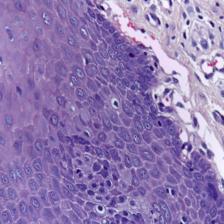
Diagnosis: Normal